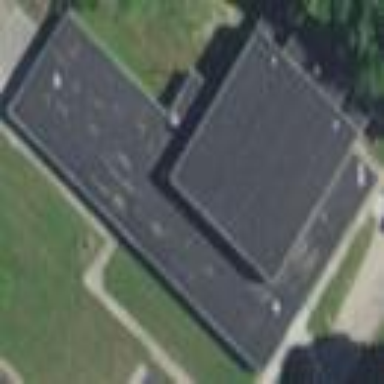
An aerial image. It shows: School building.